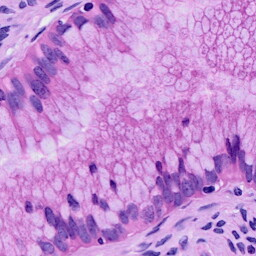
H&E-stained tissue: Cervix